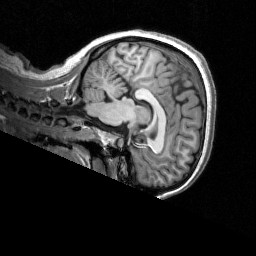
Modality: T1w
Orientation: sagittal
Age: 28
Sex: female
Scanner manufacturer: siemens
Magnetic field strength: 3 T
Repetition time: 2.53 s
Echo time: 0.00277 s